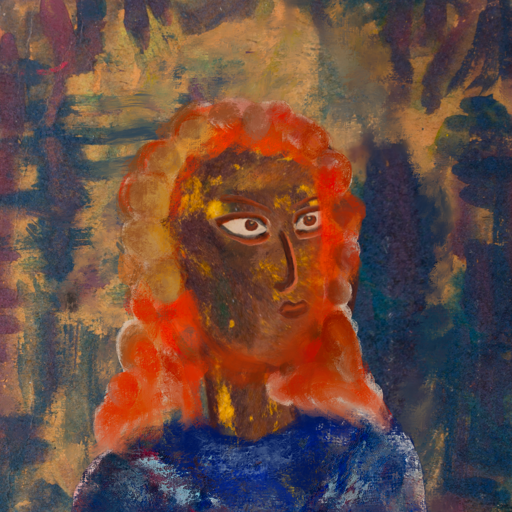
Background: InTheSun, Head And Neck Side: Comrade, Face Side: Roy_Bahadur, Bust: Irani, Hair Side: Rupkatha, Head Accessory: Blank, Second Necklace: Blank, Necklace: Blank, Baby: Blank